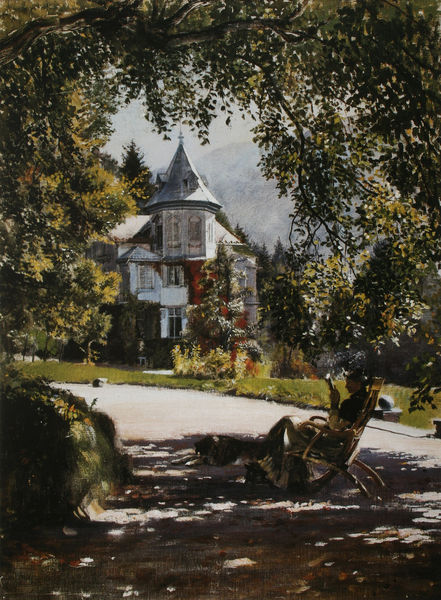
Titel: Im Park der Villa Rugen
Künstler: Clara von Rappard
Institution: Privatbesitz
Schlagwörter: baum, berg, blau, blätter, gemälde, himmel, laub, mann, schatten, wolken, bäume, gelb, grün, impressionismus, landschaft, sitzen, äste, braun, fenster, frankreich, frau, grau, hut, licht, strasse, stuhl, tür, weiss, anlage, dach, gras, haus, hund, park, rasen, rot, schloss, weg, wiese, architektur, mensch, holzstuhl, öl, ast, gräser, halme, horizont, natur, stamm, zweige, büsche, pfad, sonne, dunkelheit, sessel, sitzend, decke, krone, rokoko, wald, landleben, rund, turm, garten, skulptur, deutschland, sommer, ruhe, liegen, ruhen, biegung, fassade, man, naturalismus, berge, dächer, giebel, allee, landschaftsmalerei, berglandschaft, idylle, französisch, kies, wagen, böschung, romantik, treppe, spitz, gartenstuhl, monet, reflexe, lesen, manet, tor, lichtreflexe, anbau, erker, hängen, buch, burg, türmchen, kegel, urlaub, dachfenster, wälder, sonnig, villa, entspannung, biedermeier, anwesen, landhaus, lichtspiel, sonnenflecken, nadelbäume, auffahrt, plein air, schattig, verblauung, lesend, korbstuhl, blätterdach, beg, sonnne, polygon, mansardendach, straßenrand, ruhend, kegeldach, spitzturm, farbperspektive, kegelturm, verzweigt, liegestuhl, sonnenstuhl, kurzsichtig, erscheinungsfarbe, abseits, erkerturm, landschaftr, genre malerei, wald schloss